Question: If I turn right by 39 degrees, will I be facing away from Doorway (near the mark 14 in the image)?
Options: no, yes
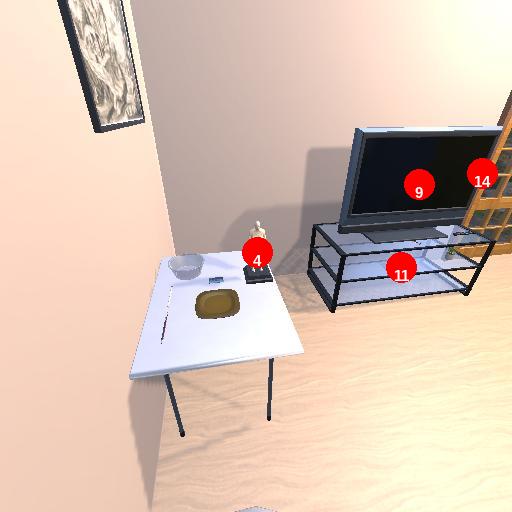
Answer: no